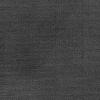
Atmospheric dust classification: dusty